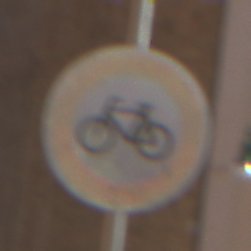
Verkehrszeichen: VerbotRadverkehr
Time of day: MorningAfternoon
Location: Outdoor (Urban)
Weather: Clear
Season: NotSpecified
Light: Natural